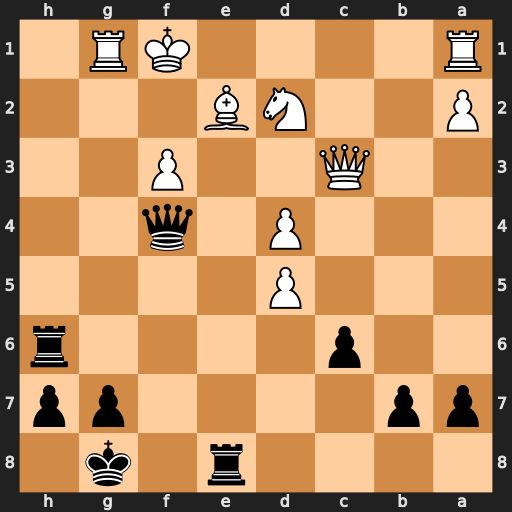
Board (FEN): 4r1k1/pp4pp/2p4r/3P4/3P1q2/2Q2P2/P2NB3/R4KR1
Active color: b
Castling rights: -
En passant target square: -
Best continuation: Rh2 Ne4 Rxe4